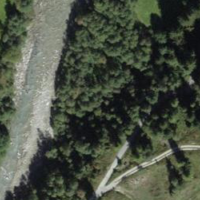
EUNIS habitat code: 24
Species observed at this site:
Spinus spinus
Parus major
Erithacus rubecula
Cyanistes caeruleus